Field crop: maize
Growth stage: 2
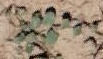
Species: convolvulus